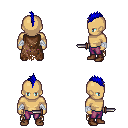
a pixel art fantasy rpg character, male body template, human, tanned skin, brown tattered cape, magenta pants, blue mohawk hairstyle, white cloth bandages, brown shoes, dagger, four views (front, back, left, right), 2x2 character sprite sheet, small pixel art, hard edges, no anti-aliasing